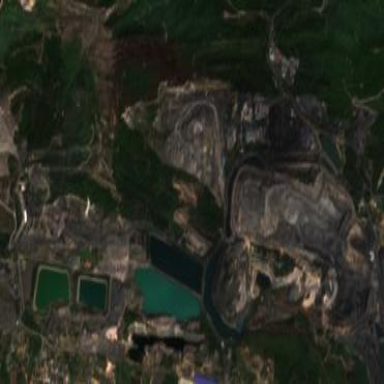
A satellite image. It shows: Quarry area.